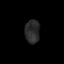
Tissue: skin
Cell type: Epithelial cells
Senescence score: 0.2357
Nuclear area (px): 340
Mean DAPI intensity: 42.015